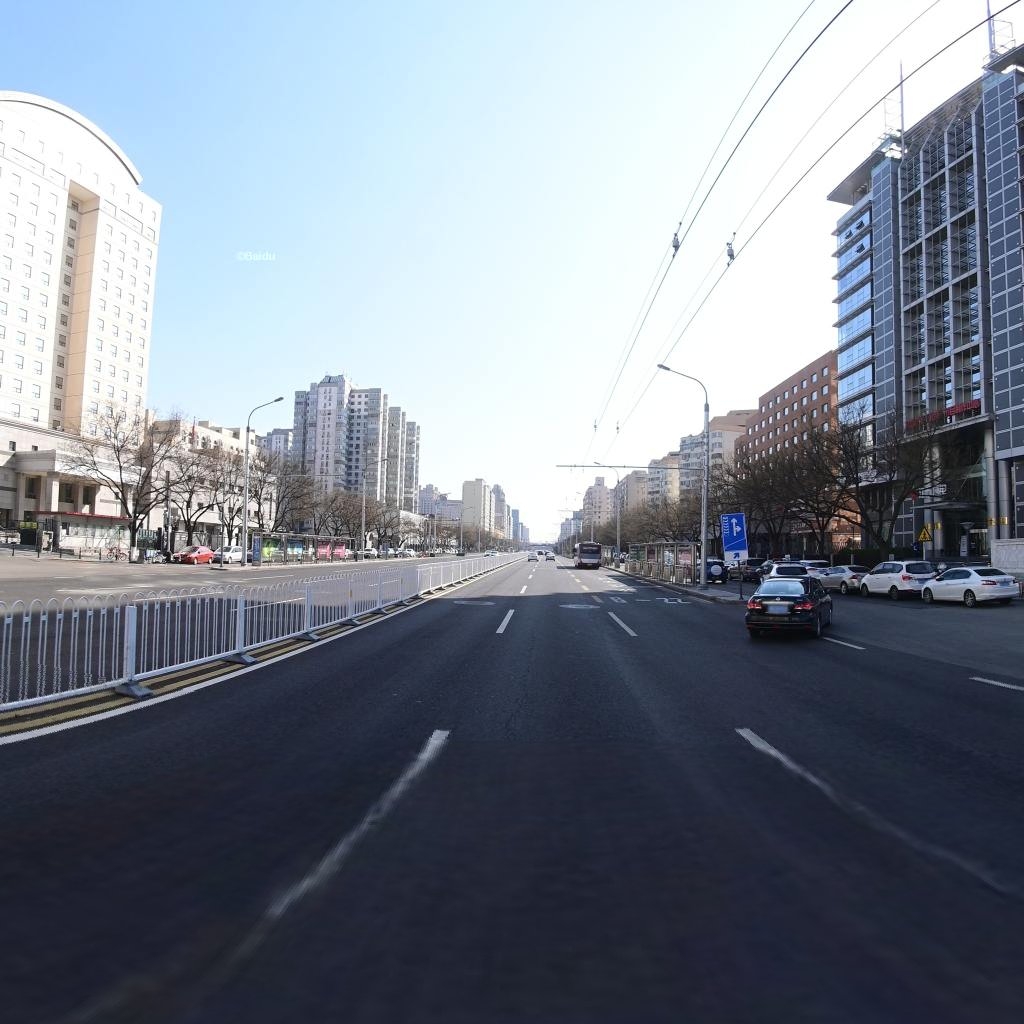
Region: Chaoyang
Road damage annotations: longitudinal crack